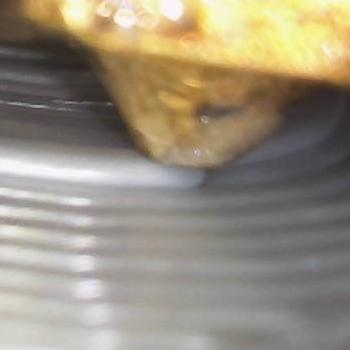
Flow rate: 265%